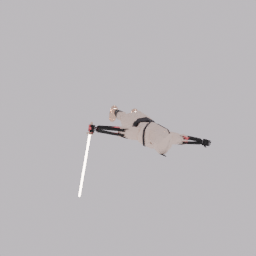
Label: people